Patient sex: M
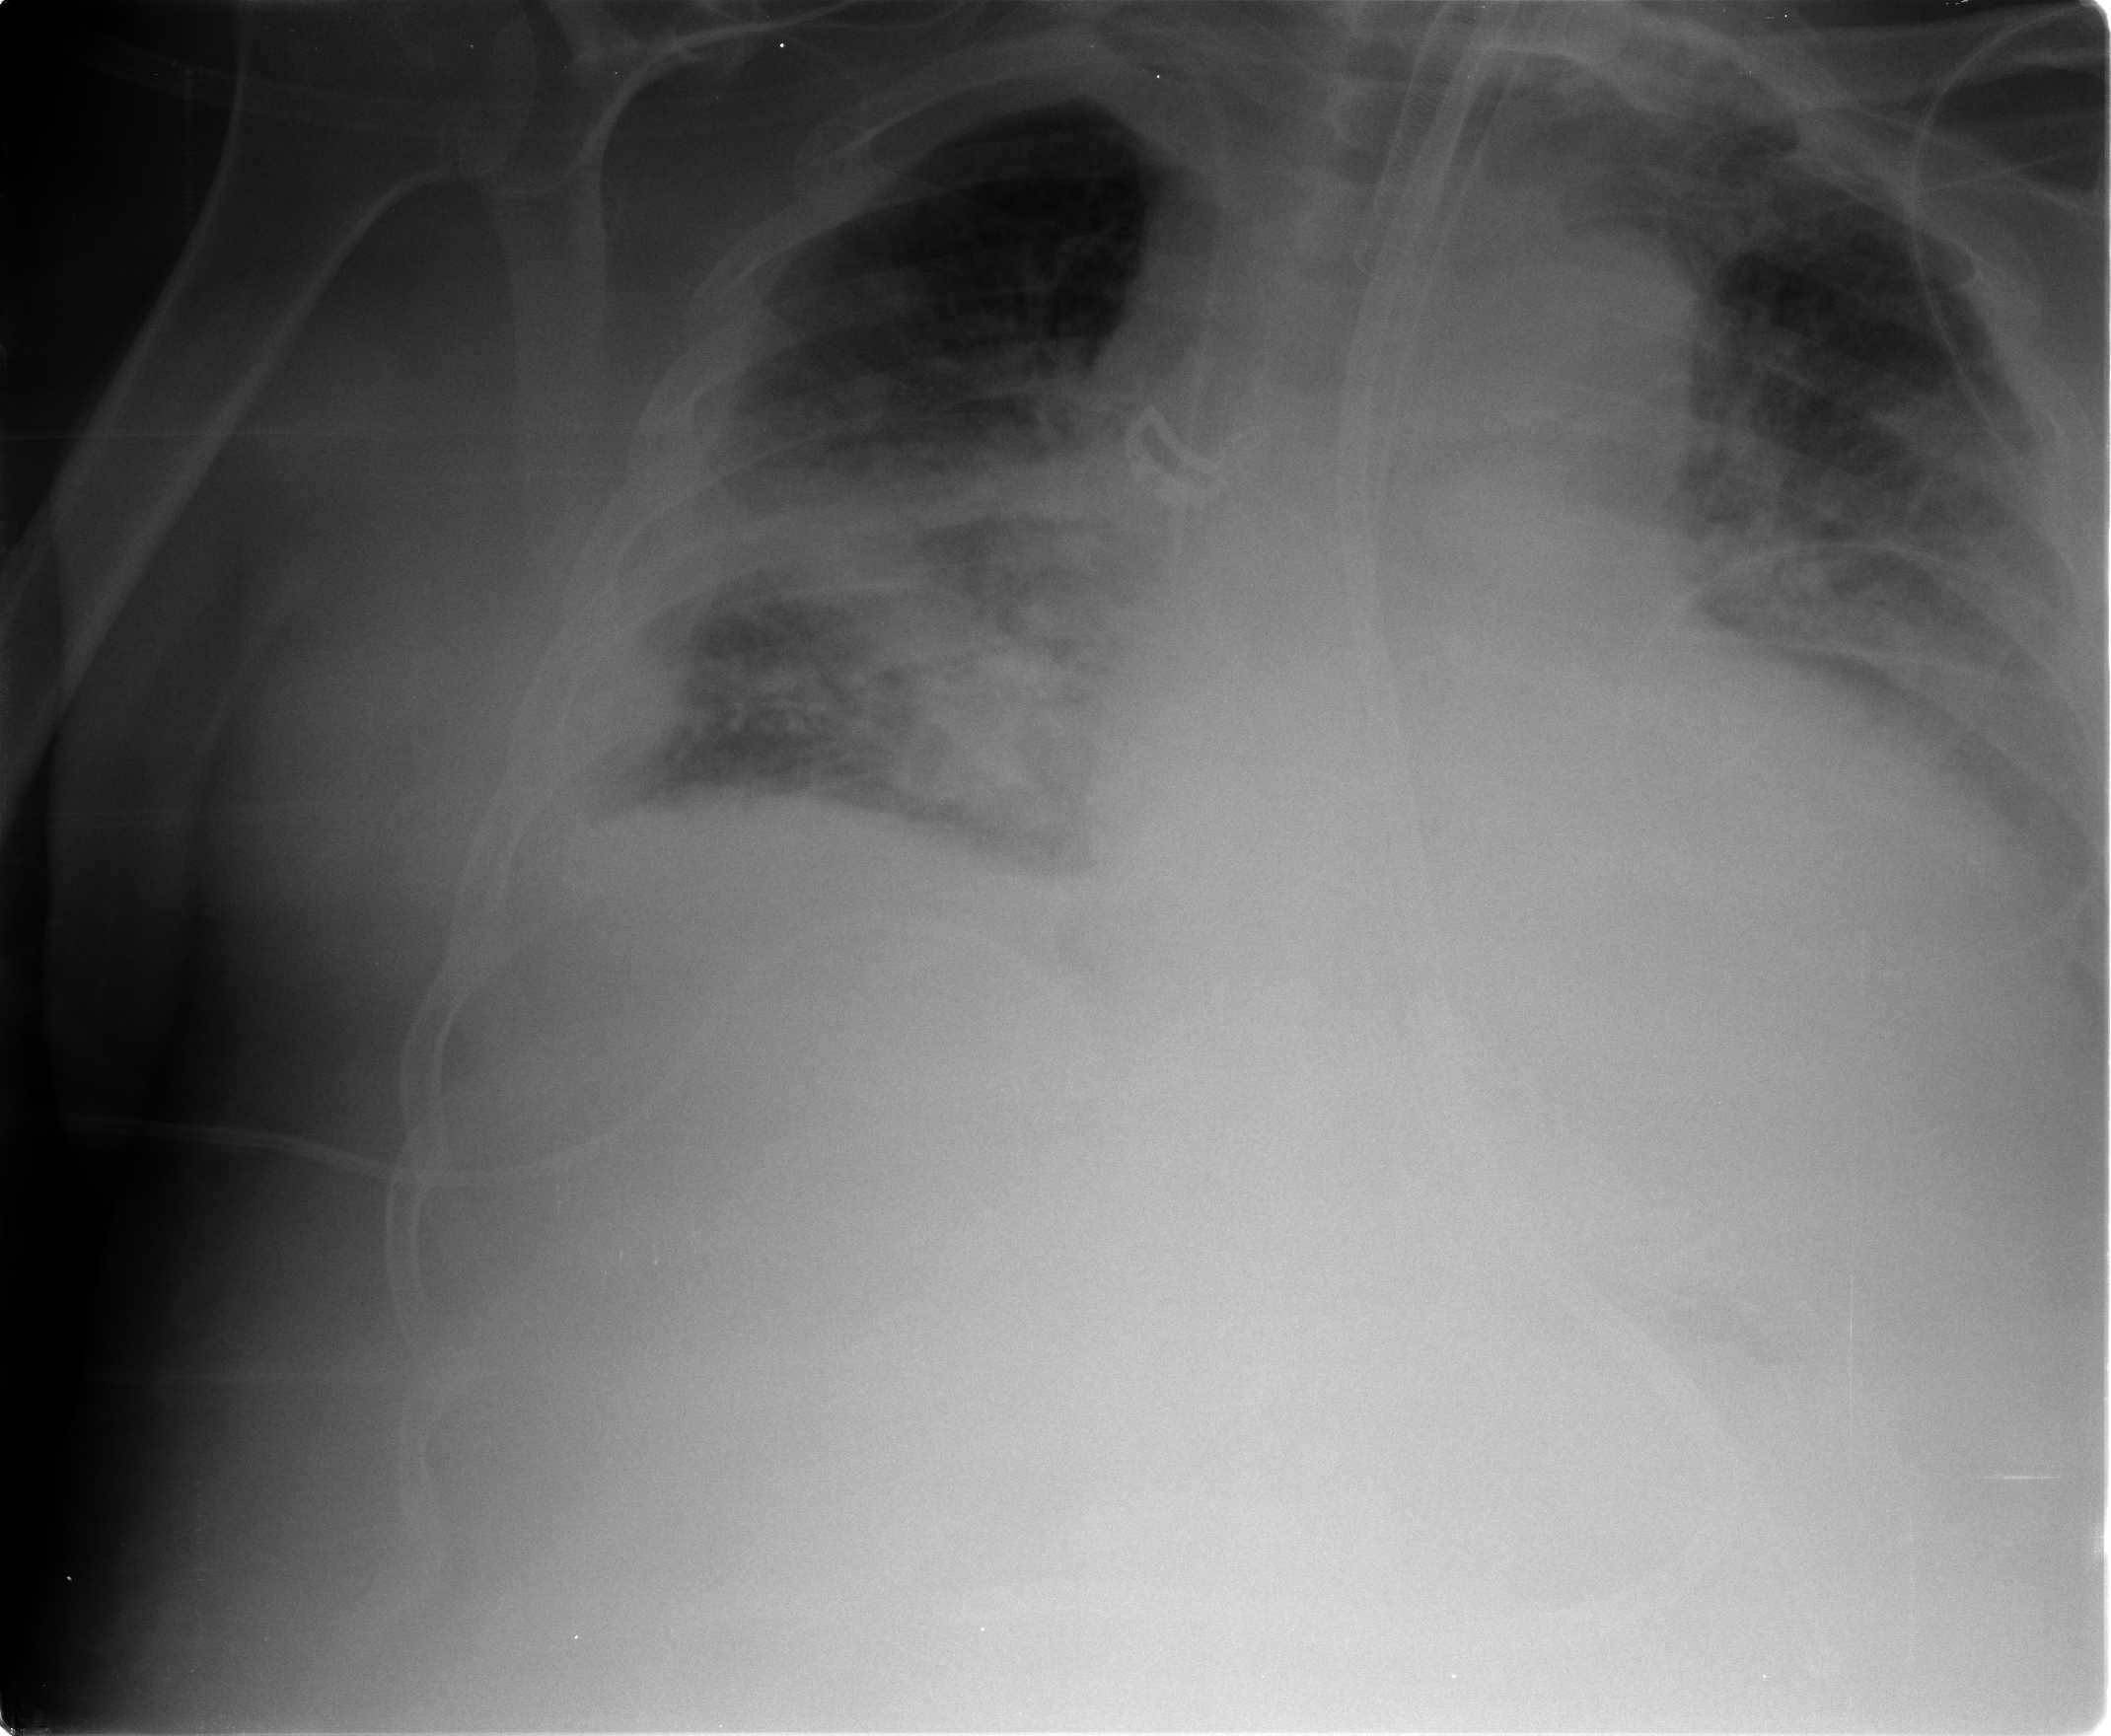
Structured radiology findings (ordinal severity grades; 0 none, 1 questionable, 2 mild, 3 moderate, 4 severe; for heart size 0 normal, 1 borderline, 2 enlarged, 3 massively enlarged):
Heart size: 2
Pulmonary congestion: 2
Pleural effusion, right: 3
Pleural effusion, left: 2
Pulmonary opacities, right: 3
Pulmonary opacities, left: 2
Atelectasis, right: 2
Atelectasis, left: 2